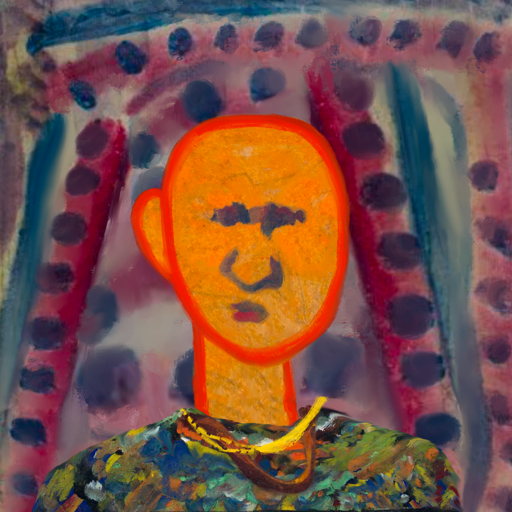
Background: HillGirl, Head And Neck Front: Sisters, Face Front: In_The_Sun, Bust: An_Impression, Hair Front: Blank, Head Accessory: Blank, Second Necklace: Comrade, Necklace: Irani_1, Baby: Blank